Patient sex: M
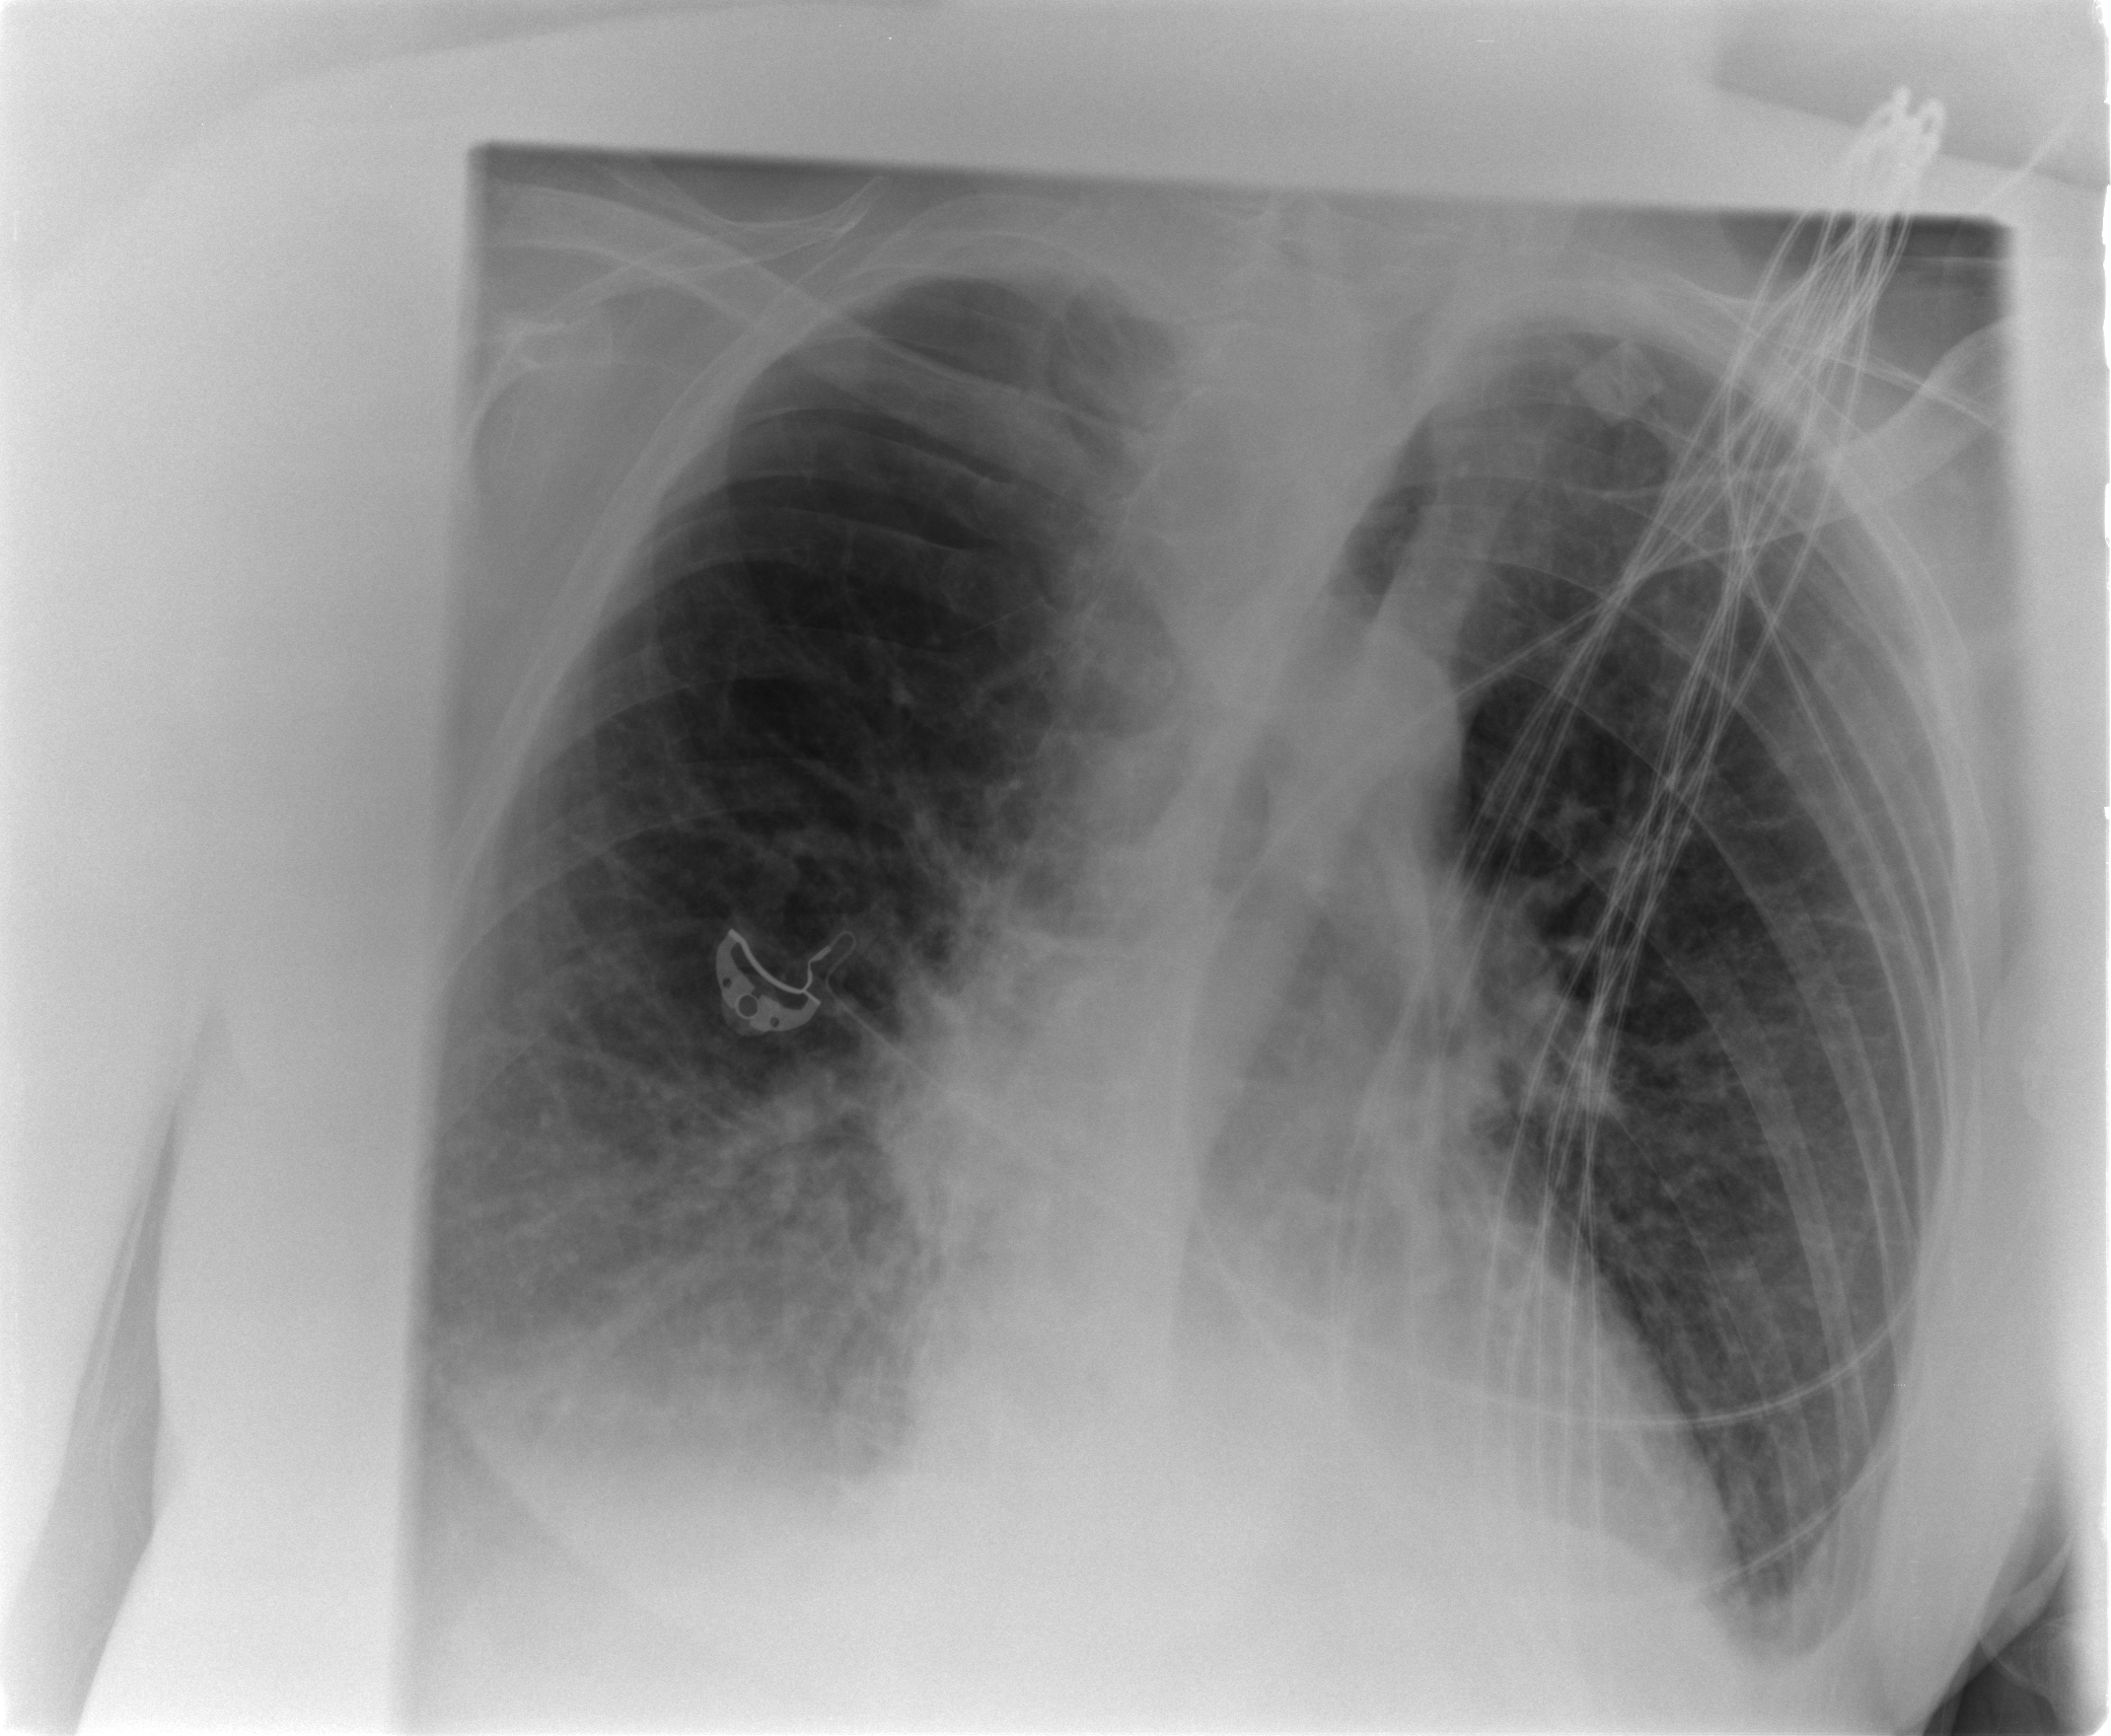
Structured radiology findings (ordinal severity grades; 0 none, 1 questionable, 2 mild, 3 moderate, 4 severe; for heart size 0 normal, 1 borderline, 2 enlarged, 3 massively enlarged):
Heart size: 0
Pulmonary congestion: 1
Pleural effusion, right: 2
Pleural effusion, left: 2
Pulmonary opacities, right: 3
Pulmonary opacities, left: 1
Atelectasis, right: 3
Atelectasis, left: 2